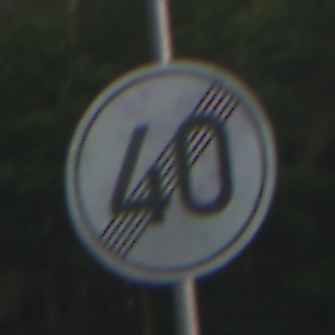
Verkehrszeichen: EndeGeschwindigkeit40
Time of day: SunriseSunset
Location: Outdoor (Nature)
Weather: PartlyCloudy
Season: NotSpecified
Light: Natural